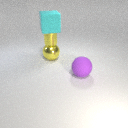
large purple rubber sphere to the right of large yellow metal sphere